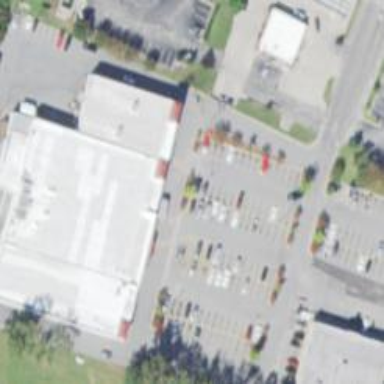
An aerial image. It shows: Supermarket.